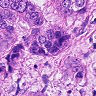
Metastatic tissue present: yes